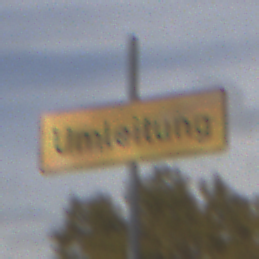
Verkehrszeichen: EndeDerUmleitungsankuendigung
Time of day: MorningAfternoon
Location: Outdoor (Suburban)
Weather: PartlyCloudy
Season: NotSpecified
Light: Natural